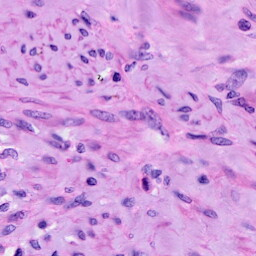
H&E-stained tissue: Cervix